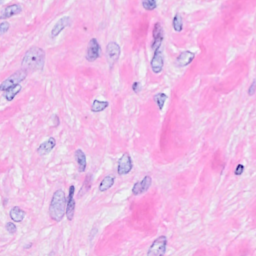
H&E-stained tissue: Breast